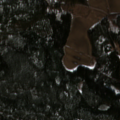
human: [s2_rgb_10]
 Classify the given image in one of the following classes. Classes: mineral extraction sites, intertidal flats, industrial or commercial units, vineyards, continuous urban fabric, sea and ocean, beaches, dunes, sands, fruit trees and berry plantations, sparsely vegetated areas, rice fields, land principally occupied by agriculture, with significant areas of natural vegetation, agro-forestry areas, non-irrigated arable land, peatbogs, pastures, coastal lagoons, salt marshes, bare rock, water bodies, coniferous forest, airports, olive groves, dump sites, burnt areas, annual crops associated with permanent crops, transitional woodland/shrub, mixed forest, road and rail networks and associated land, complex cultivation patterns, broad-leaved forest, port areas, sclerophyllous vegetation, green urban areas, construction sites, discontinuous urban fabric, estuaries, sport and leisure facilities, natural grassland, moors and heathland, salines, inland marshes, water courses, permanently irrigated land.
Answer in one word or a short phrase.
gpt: non-irrigated arable land, coniferous forest, mixed forest, transitional woodland/shrub